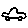
Label: car